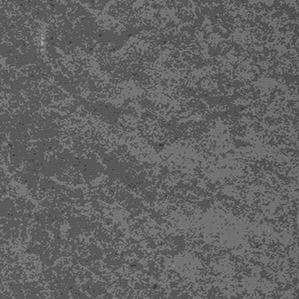
Label: frost